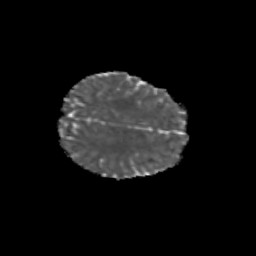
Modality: MD
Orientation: axial
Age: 8
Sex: female
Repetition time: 9.512 s
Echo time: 0.089 s